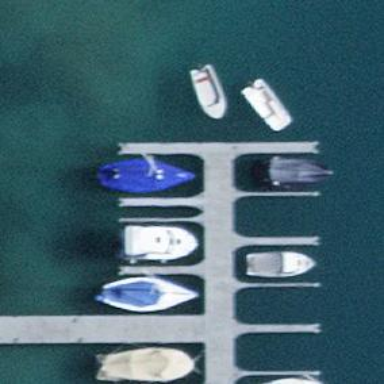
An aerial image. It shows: Man-made pier.